Question:
Working on this application which I have broken down here.
<URL>
In this example I want to
- -
here is my pseudo code
'''
identifyMarkersInShape: function(){
//__ function is invoked every time a shape is drawn/editted
// hides all the markers
//finds the markers inside the given shape
},
bindEvents: function(){
//handle zoom of the map and scale of the path shape
}
'''
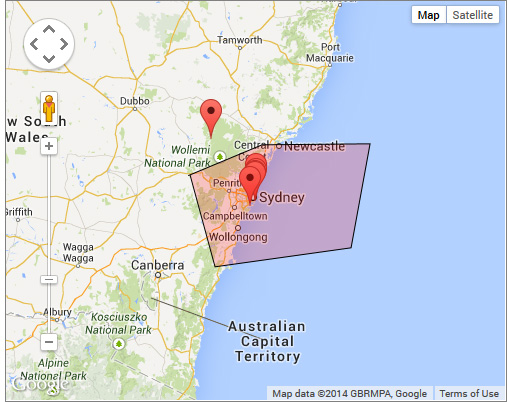
Answer: Fully working example: <URL>
Now simplifies polygon before adding it to the map. Editing the polygon works as well.
First, the css and html: I moved the 'div' called '#canvas1' after the map and gave it absolute positioning and 'z-index = 0'. I also gave the map the same absolute positioning to ensure that they always line up with each other, and gave it a 'z-index' of 10.
When the draw button is clicked the canvas is moved to the front. The user can use it to draw free form using d3. When they are done the shape they drew is converted to a google maps polygon.
'''
addShapeToBaseMap: function(divCoords) {
var geoCoords = []
for (var i = 0; i < divCoords.length; i++)
geoCoords.push(overlay.getProjection().fromContainerPixelToLatLng(new google.maps.Point(Number(divCoords[i][0]), Number(divCoords[i][1]))));
poly = new google.maps.Polygon({
paths: geoCoords,
strokeColor: '#FF0000',
strokeOpacity: 0.8,
strokeWeight: 2,
fillColor: '#FF0000',
fillOpacity: 0.35
});
poly.setMap(map);
'''
Then we do do the hiding/showing of the markers. Using d3 this way is really silly and defeats the purpose. You need to add the google geometry library to your url to use this ('&libraries=geometry'). I'm sure there are faster ways and if you're dealing with large datasets you'll want to make this better.
'''
for (var i = 0; i < data.length; i++) {
if (!google.maps.geometry.poly.containsLocation(new google.maps.LatLng(data[i]['lat'], data[i]['lng']), poly)) {
d3.select("#" + data[i]['name']).classed({'hide': true});
} else {
d3.select("#" + data[i]['name']).classed({'hide': false});
}
}
'''
This works because when we appended the markers we added their name as the id on the marker element. The only reason I can see to do this is because the 'svg' gives you better control over styling. Last:
'''
svg.select(".selection").remove()
d3.select("#canvas1").classed({'front': false});
$('.draw').removeClass('highlight');
},
'''
We remove the shape we drew from the drawing layer. If we don't do this, if the user moves the map and then turns the drawing layer back on, the shape will be in the wrong place. Then we move the canvas to the back and turn off the highlighting on the drawing button.
The edit function was taken from your most recent code. If the edit button or polygon is clicked the editing function is turned on on the polygon.
I would also recommend taking a look at Leaflet. The integration with d3 is a bit easier and you can have multiple svg layers, which would allow you to put the drawing layer as a map overlay instead of a separate 'div'.